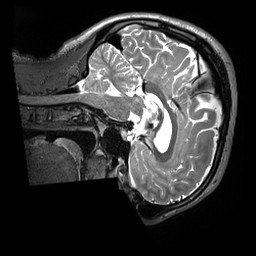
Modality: T2w
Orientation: sagittal
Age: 26
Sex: male
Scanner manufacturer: siemens
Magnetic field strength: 3 T
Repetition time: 3.2 s
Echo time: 0.408 s